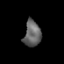
Tissue: prostate
Cell type: T cells
Senescence score: 0.2986
Nuclear area (px): 428
Mean DAPI intensity: 100.682